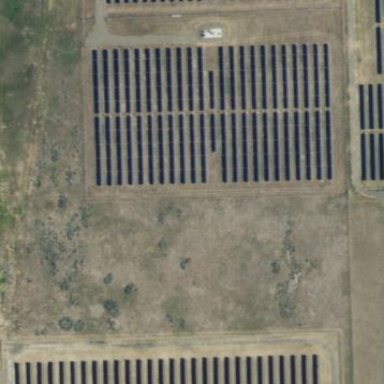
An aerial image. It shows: Solar power plant enclosed by fence. The plant generates electricity using photovoltaic technology.